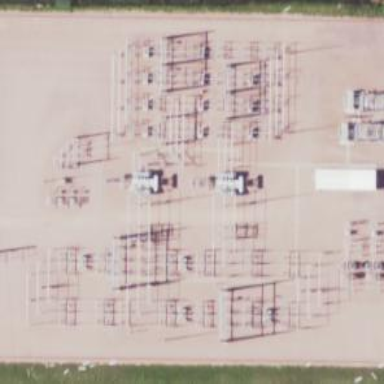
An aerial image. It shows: Switch used for power control.